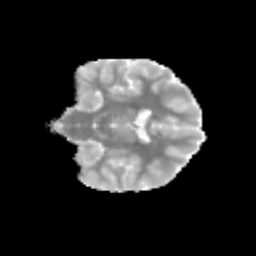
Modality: MD
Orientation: coronal
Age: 11
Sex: female
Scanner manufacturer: siemens
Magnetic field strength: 3 T
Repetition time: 3.8 s
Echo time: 0.07 s